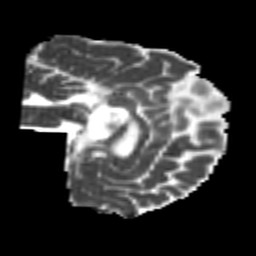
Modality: MD
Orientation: sagittal
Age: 25
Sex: male
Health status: healthy
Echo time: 0.074 s